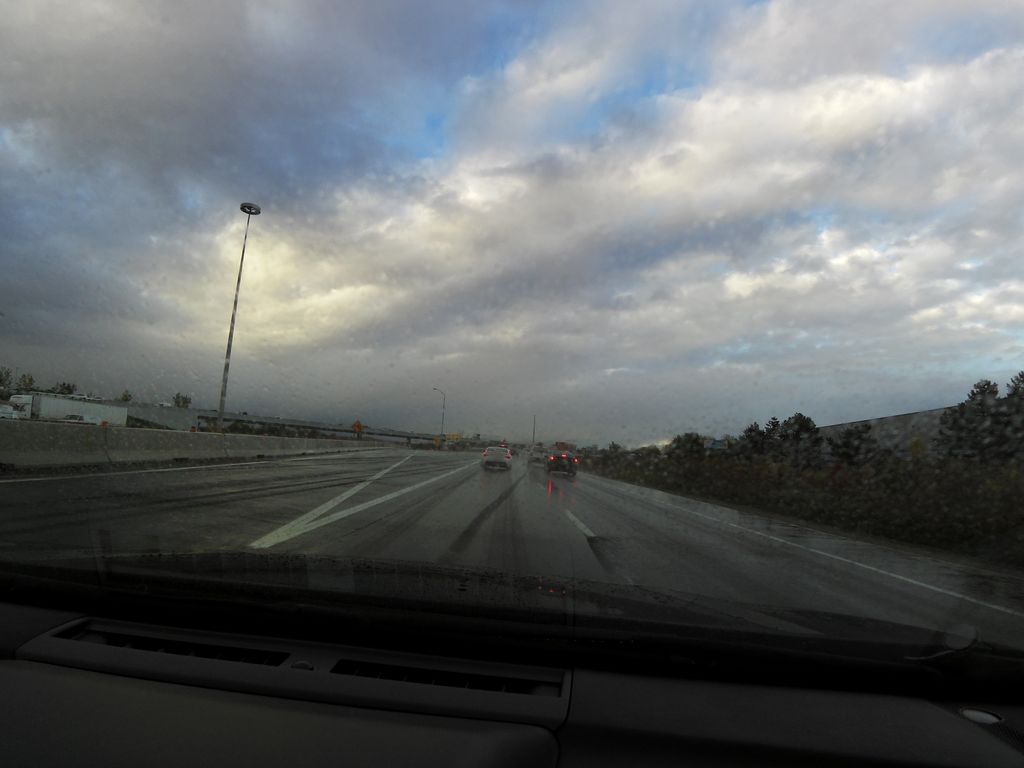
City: kitchener-waterloo